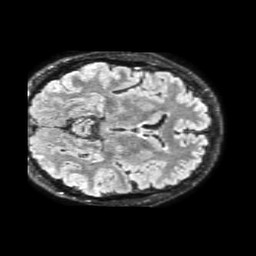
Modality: FLAIR
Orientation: axial
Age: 53
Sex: male
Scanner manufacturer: philips
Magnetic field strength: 1.5 T
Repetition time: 4.8 s
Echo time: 0.3902 s